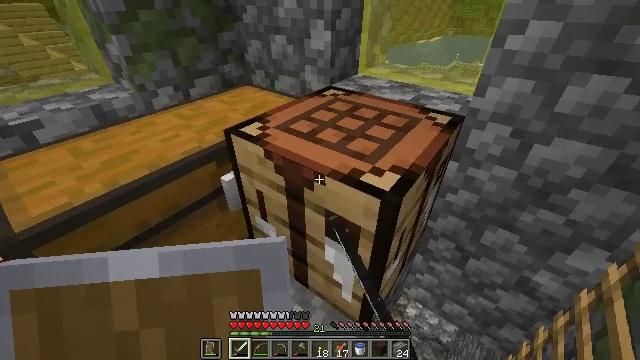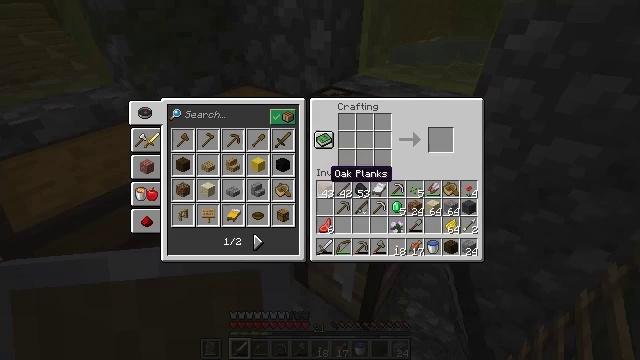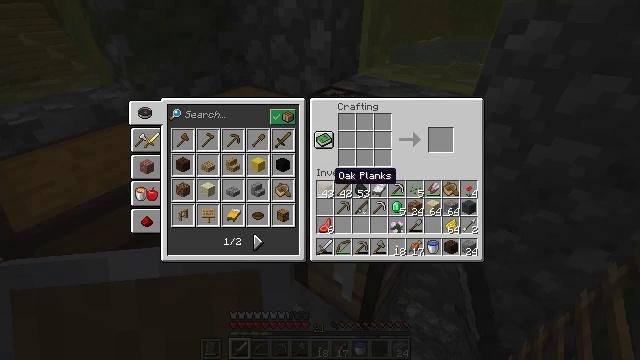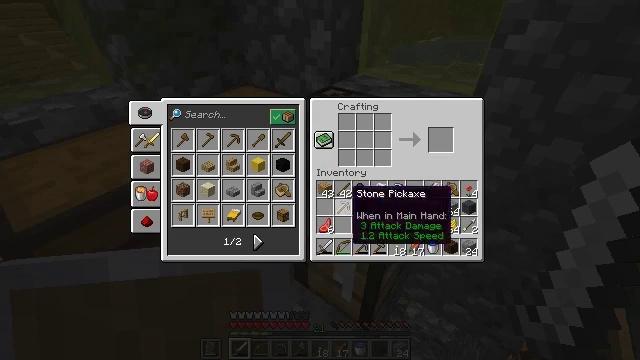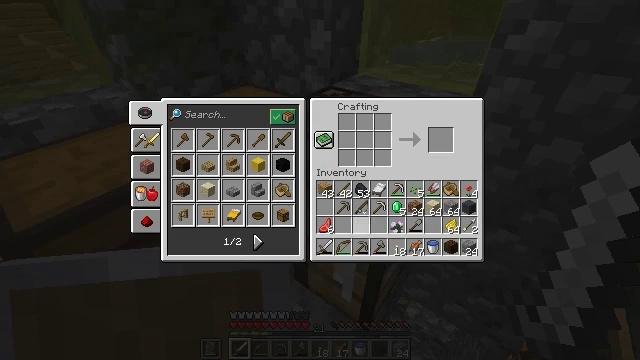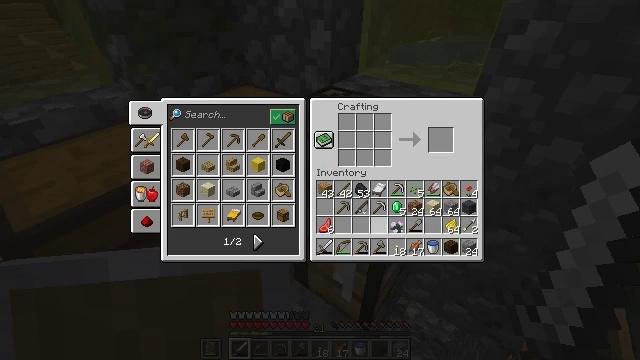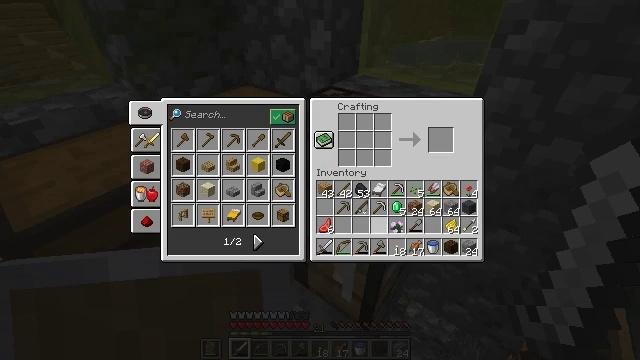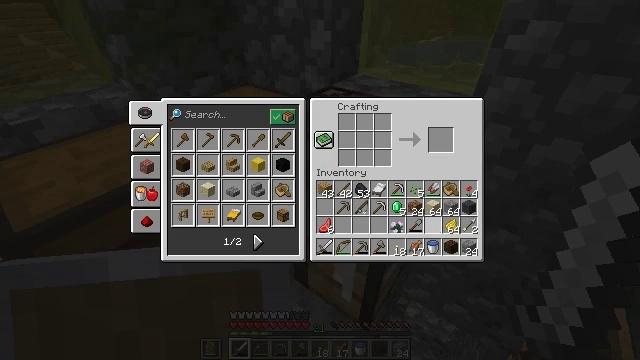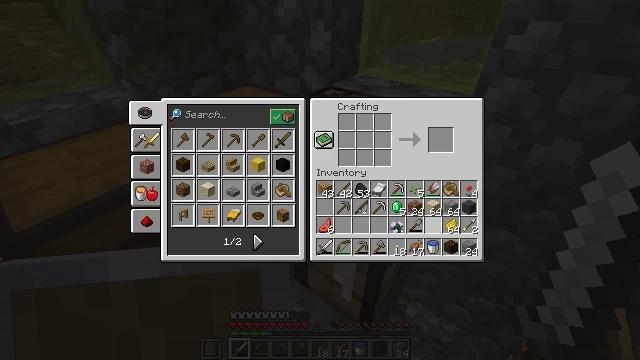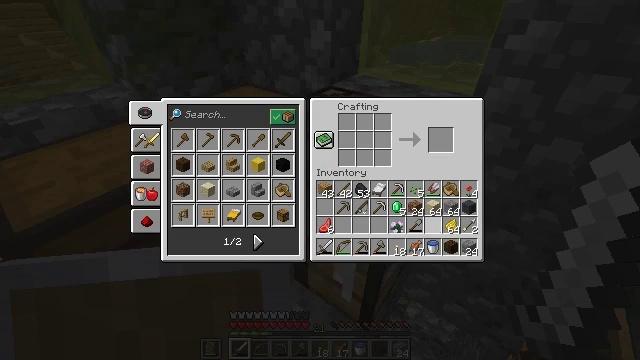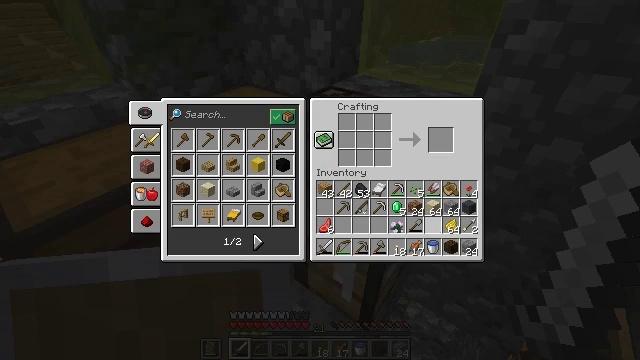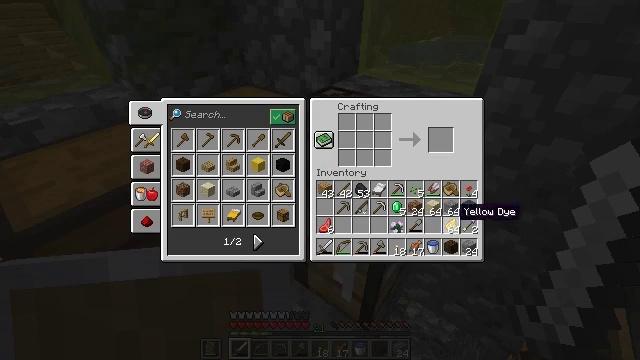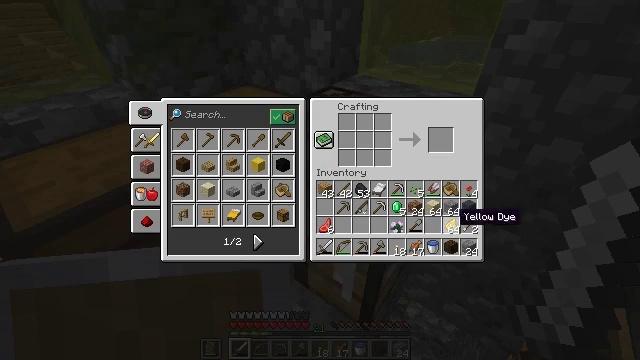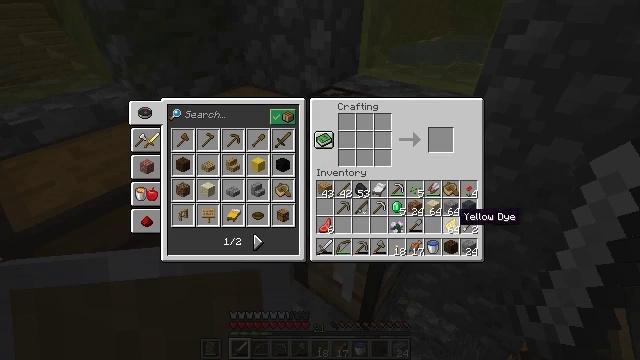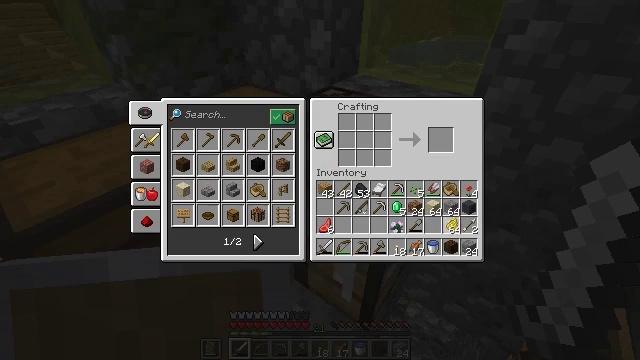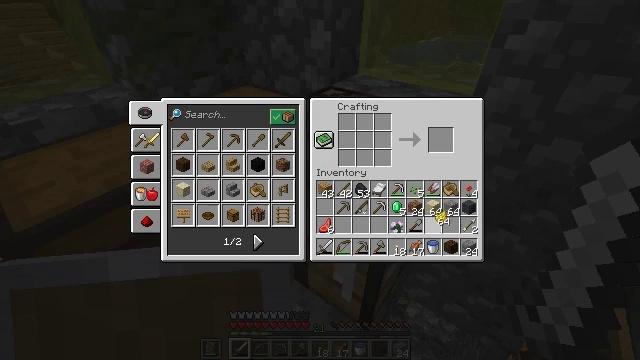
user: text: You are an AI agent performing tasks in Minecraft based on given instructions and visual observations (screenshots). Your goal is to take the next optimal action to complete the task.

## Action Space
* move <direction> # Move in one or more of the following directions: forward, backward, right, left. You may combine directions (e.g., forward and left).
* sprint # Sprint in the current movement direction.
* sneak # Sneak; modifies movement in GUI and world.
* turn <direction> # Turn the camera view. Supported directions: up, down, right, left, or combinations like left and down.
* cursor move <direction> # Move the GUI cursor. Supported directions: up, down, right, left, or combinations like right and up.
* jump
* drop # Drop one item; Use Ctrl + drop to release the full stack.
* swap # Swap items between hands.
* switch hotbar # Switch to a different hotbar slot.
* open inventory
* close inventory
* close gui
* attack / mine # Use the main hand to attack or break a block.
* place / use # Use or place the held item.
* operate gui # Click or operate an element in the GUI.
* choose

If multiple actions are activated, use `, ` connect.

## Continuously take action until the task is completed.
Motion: motion action
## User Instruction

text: Craft yellow concrete powder with the crafting table.
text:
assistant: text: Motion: open gui
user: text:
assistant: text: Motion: no_op
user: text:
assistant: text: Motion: cursor move right and down
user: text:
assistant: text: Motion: cursor move right and down
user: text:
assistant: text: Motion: no_op
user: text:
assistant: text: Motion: no_op
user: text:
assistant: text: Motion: cursor move right and up
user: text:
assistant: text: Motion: no_op
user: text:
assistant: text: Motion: cursor move right
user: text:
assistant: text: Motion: no_op
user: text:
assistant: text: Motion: cursor move right
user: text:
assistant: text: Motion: no_op
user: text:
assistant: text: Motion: no_op
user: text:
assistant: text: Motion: operate gui
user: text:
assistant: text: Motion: cursor move left and up, operate gui
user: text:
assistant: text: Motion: cursor move left and up
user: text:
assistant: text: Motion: cursor move left and up
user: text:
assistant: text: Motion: cursor move left and up
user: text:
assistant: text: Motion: no_op
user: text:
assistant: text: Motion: no_op
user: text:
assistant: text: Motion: cursor move left
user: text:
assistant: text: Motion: no_op
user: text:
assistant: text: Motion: no_op
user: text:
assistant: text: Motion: operate gui
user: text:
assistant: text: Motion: operate gui
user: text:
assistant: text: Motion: operate gui
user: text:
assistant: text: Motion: no_op
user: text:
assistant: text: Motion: cursor move right
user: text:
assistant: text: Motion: cursor move right and down
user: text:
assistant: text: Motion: cursor move right and down